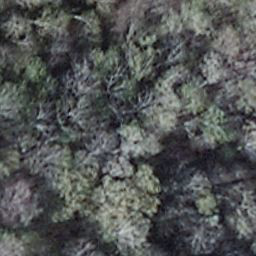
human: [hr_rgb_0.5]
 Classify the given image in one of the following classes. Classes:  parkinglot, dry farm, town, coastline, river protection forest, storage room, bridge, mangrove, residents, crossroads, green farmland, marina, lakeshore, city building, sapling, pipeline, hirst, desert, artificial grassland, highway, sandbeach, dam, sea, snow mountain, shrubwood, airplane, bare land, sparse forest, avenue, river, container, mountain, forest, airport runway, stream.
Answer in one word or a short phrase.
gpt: shrubwood